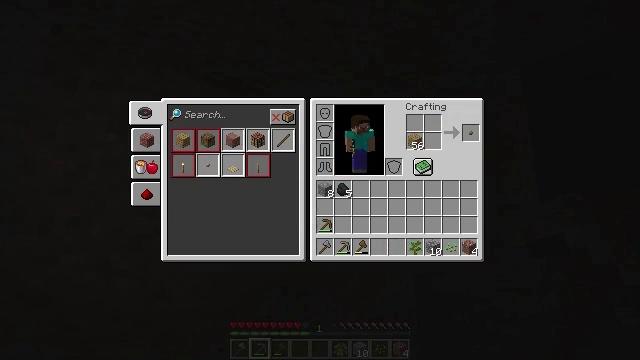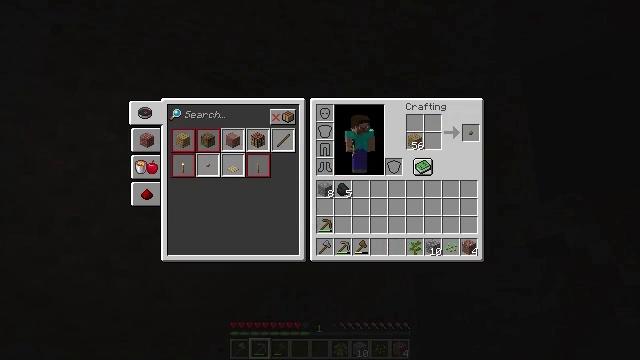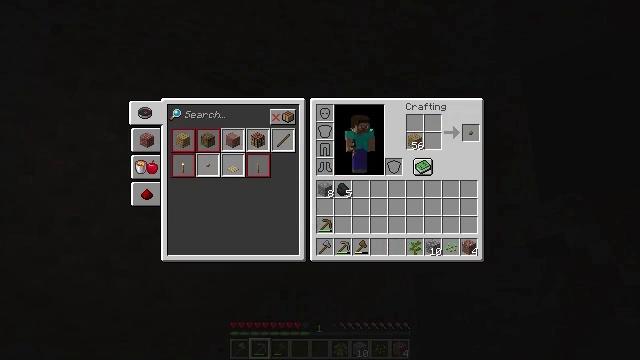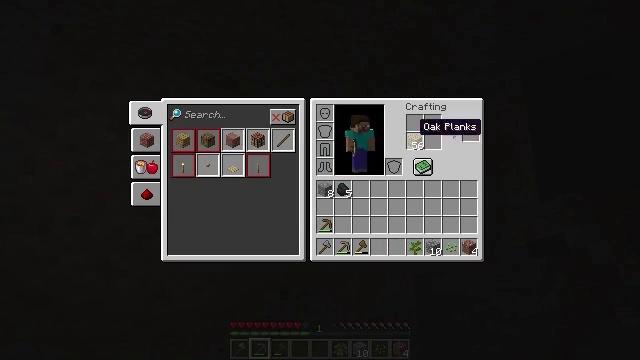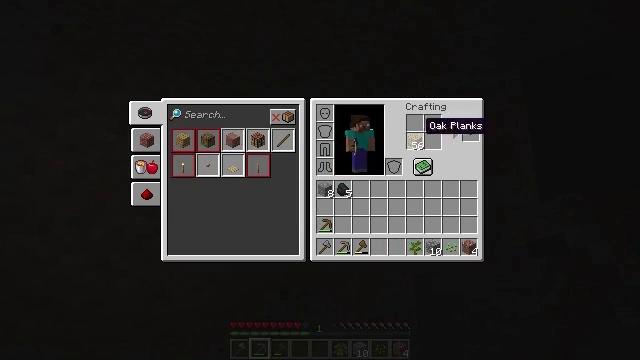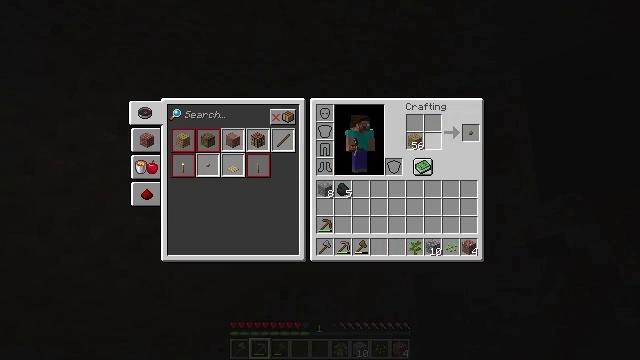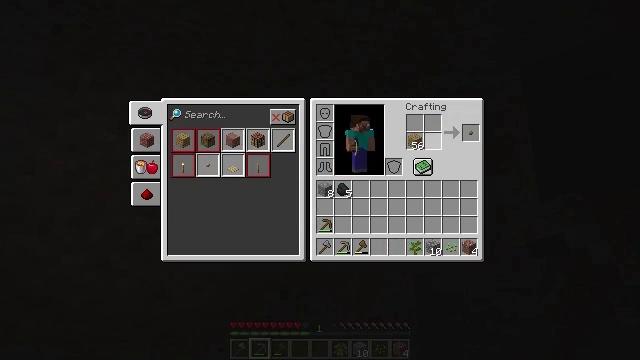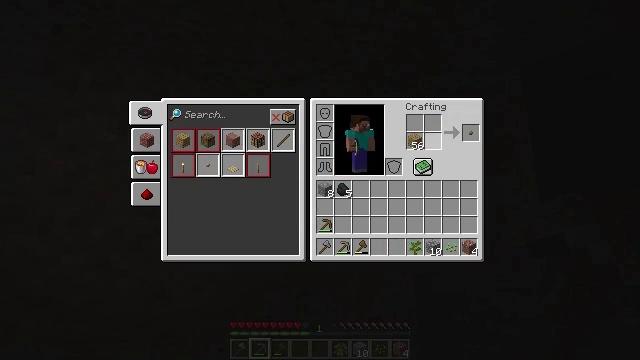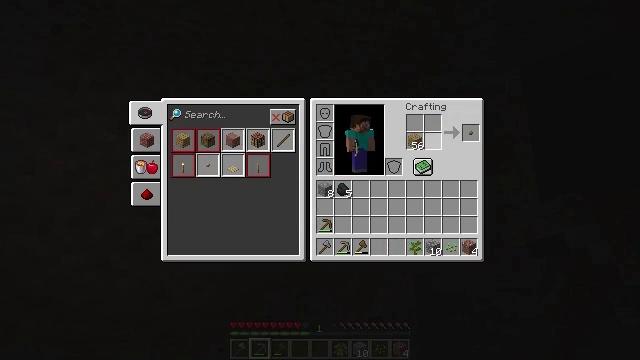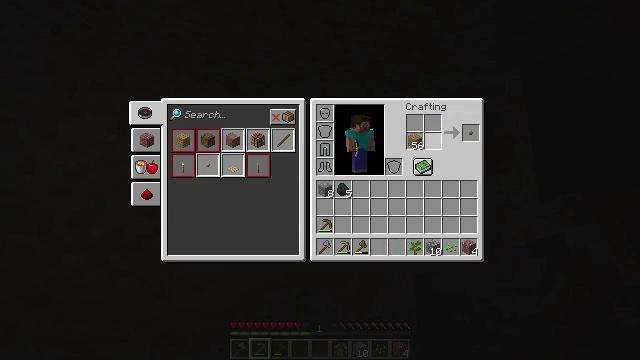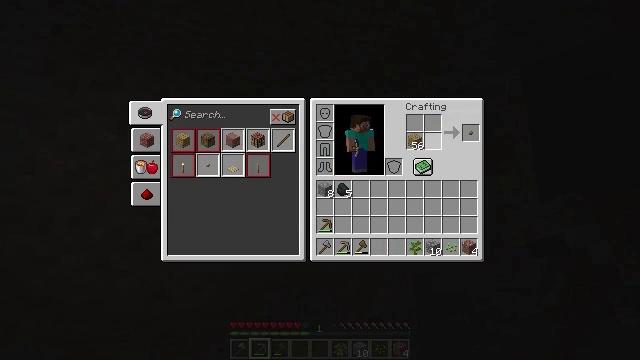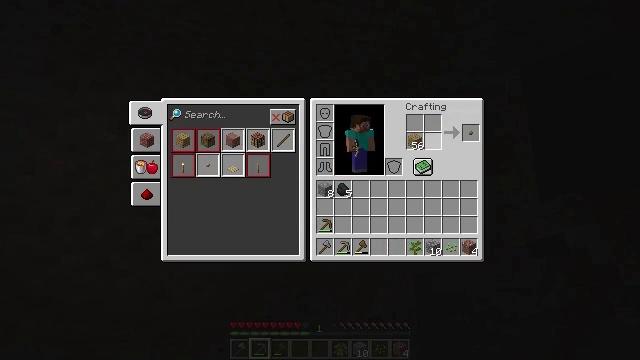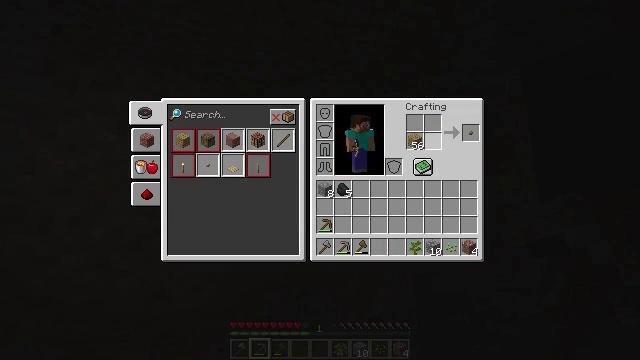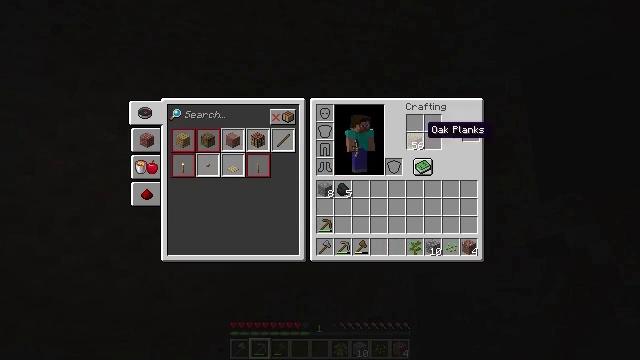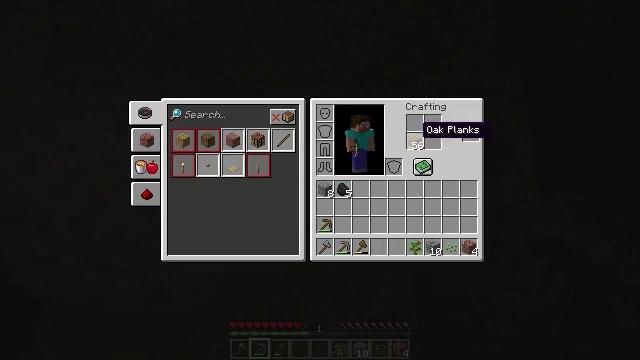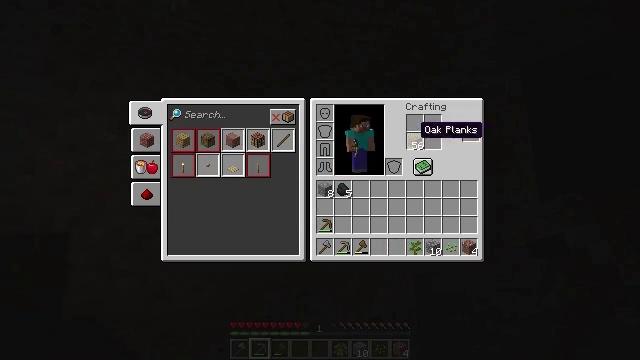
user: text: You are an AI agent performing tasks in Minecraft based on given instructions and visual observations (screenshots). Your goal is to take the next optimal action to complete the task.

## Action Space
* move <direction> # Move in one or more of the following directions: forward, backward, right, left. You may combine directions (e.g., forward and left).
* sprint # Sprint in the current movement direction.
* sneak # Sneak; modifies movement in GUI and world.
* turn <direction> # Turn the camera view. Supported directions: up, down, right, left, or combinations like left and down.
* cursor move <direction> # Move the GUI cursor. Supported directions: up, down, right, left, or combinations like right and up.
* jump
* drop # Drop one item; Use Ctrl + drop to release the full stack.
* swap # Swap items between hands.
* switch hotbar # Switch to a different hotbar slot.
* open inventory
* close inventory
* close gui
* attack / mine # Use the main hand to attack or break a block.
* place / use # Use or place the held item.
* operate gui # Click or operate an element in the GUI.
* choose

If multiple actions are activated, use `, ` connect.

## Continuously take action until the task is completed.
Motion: motion action
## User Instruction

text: Craft sticks from planks in the inventory.
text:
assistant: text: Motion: no_op
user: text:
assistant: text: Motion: no_op
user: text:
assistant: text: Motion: no_op
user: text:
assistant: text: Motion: no_op
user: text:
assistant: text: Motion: no_op
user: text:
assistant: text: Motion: no_op
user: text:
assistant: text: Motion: no_op
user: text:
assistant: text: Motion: no_op
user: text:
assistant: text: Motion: no_op
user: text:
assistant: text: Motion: no_op
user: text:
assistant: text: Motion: no_op
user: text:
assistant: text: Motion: no_op
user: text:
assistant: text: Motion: no_op
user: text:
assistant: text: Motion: no_op
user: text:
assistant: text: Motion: no_op
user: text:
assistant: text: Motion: no_op
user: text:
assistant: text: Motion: no_op
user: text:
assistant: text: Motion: no_op
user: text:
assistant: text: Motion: no_op
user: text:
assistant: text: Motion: use / place
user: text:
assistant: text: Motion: no_op
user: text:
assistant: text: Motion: no_op
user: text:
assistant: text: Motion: no_op
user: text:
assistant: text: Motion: no_op
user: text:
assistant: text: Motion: no_op
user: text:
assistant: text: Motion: no_op
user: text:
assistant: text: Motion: no_op
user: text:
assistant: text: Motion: no_op
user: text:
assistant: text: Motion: no_op
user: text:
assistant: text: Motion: no_op